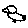
Label: bird